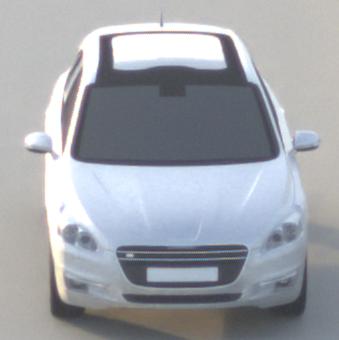
Make: Peugeot
Model: 508 SW 120 VTi
Detailed model: 508 (I) SW
Model produced from: 2011/03
Model produced until: 2014/05
Doors: 5
Color: white
Road condition: dry road
Daytime: sunrise or sunset
Contrast: low contrast